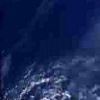
Label: water